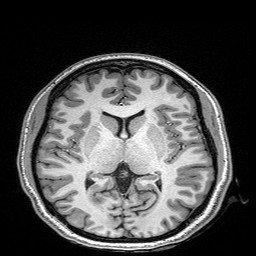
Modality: T1w
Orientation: coronal